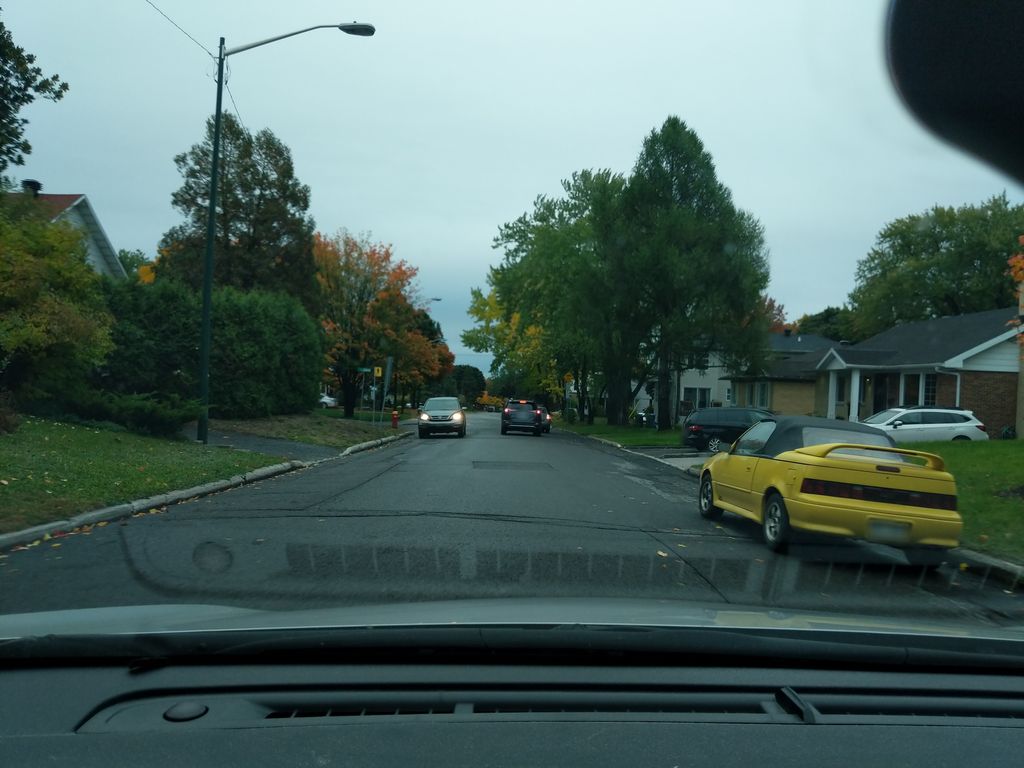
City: quebec_city